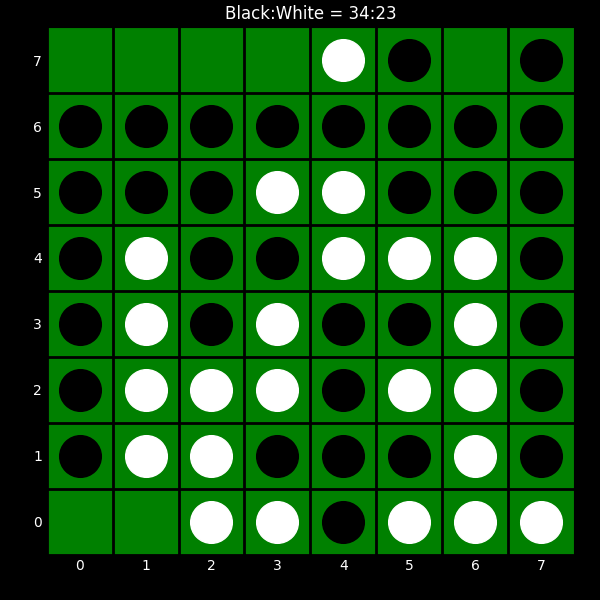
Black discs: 34
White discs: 23